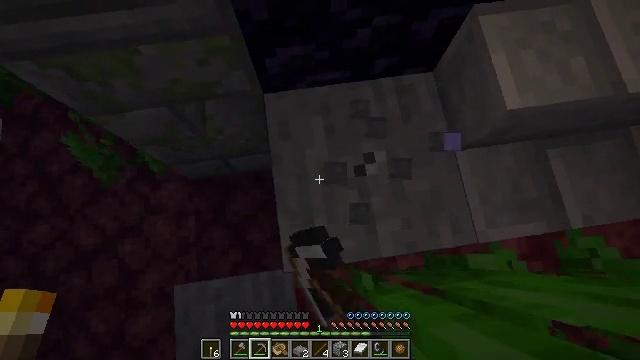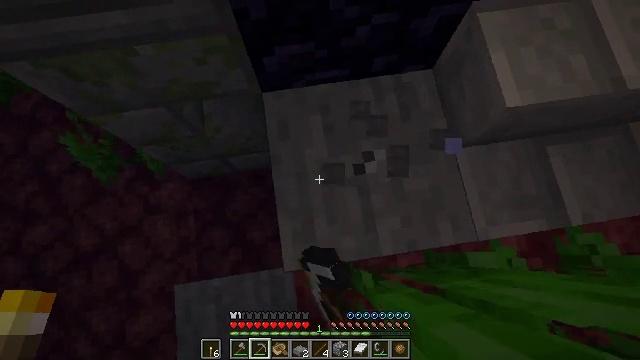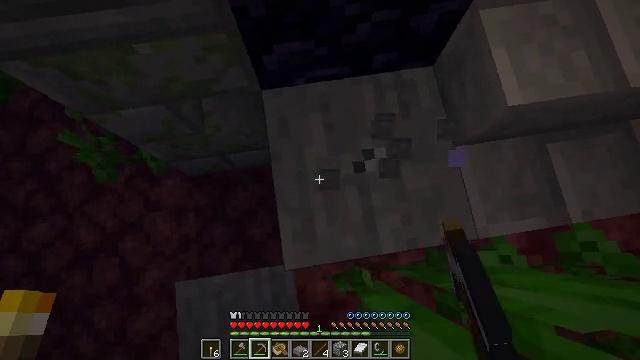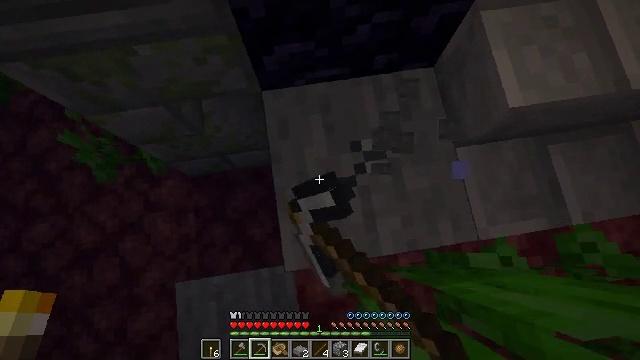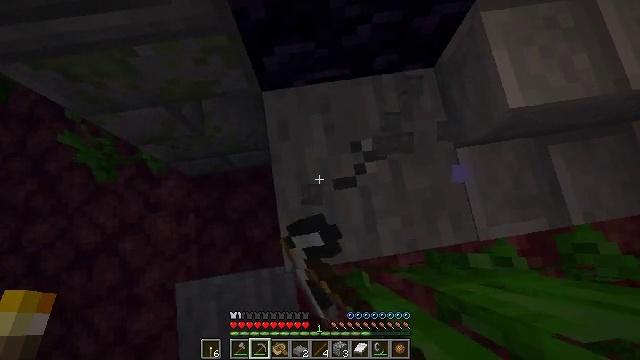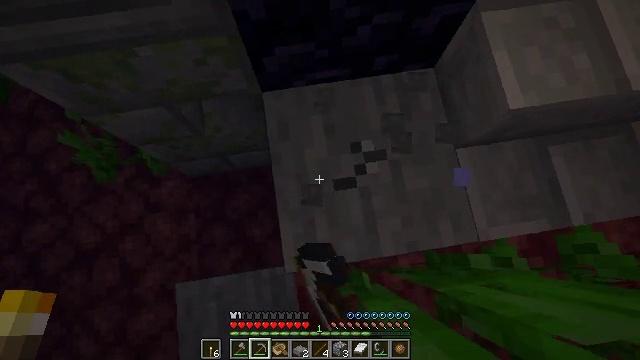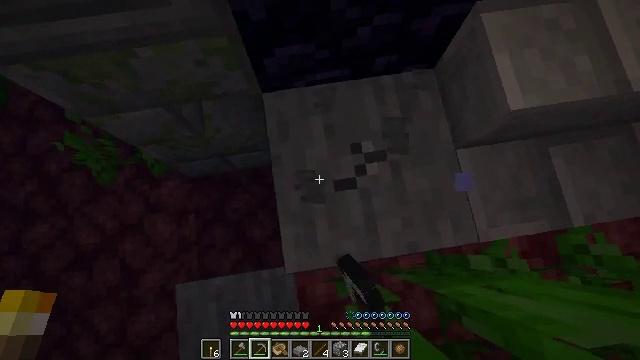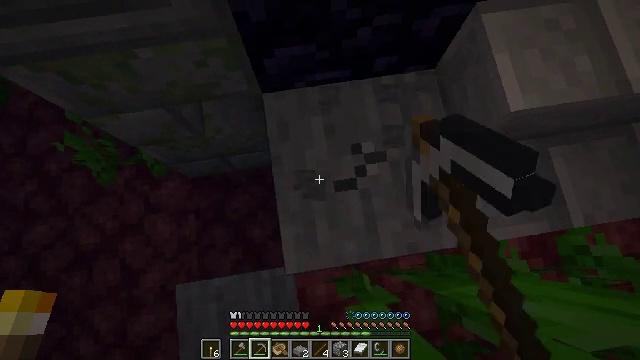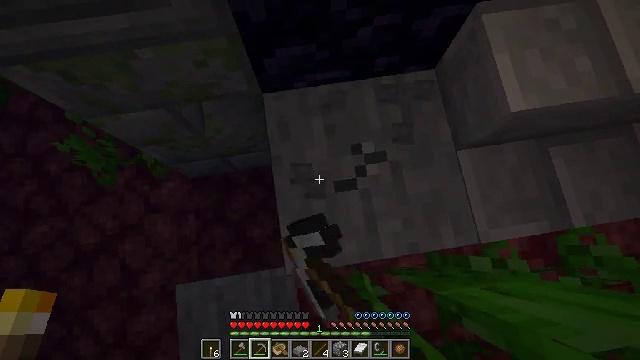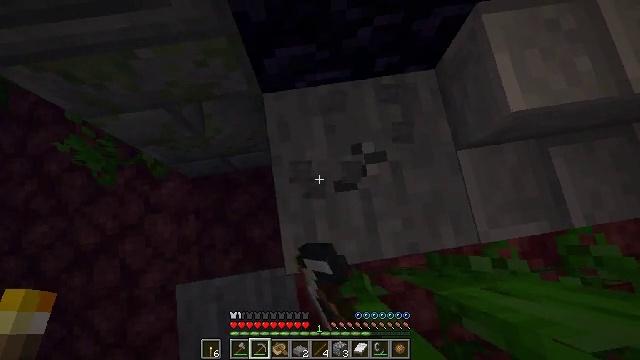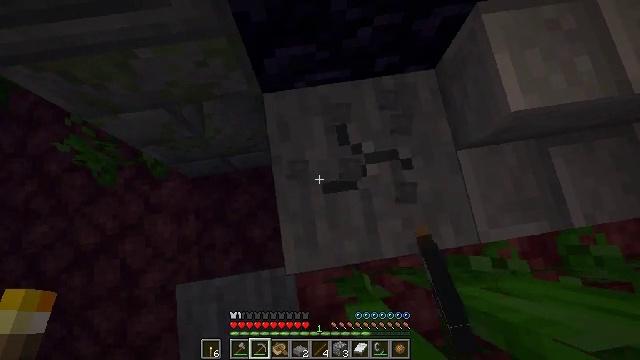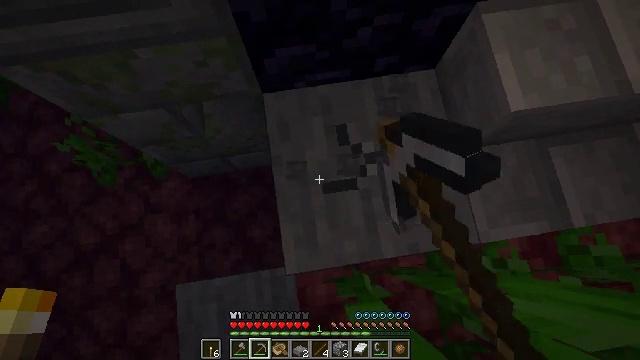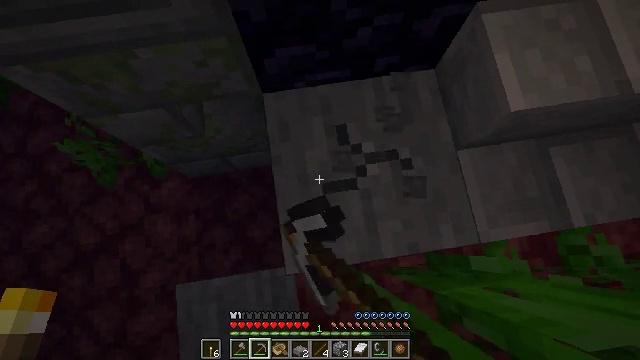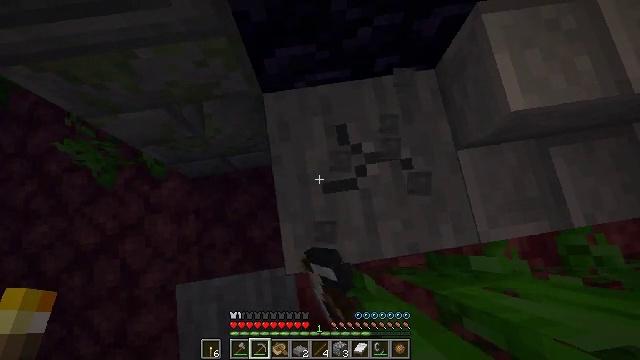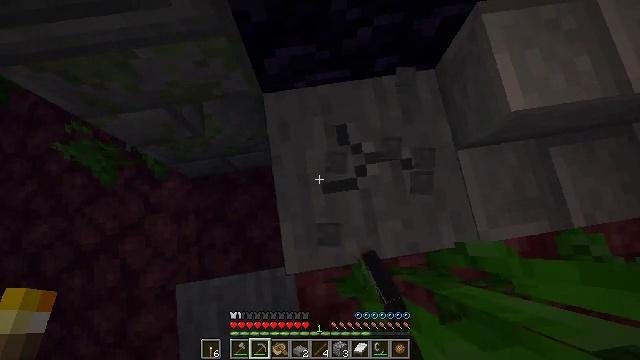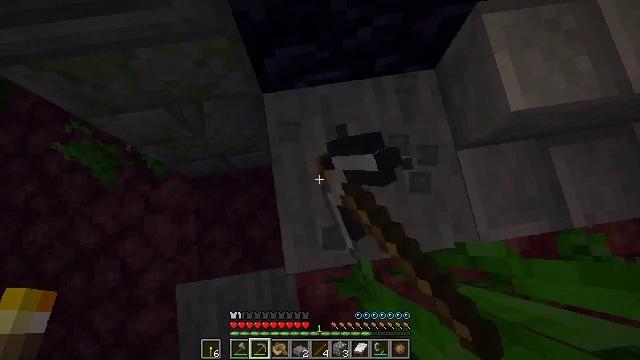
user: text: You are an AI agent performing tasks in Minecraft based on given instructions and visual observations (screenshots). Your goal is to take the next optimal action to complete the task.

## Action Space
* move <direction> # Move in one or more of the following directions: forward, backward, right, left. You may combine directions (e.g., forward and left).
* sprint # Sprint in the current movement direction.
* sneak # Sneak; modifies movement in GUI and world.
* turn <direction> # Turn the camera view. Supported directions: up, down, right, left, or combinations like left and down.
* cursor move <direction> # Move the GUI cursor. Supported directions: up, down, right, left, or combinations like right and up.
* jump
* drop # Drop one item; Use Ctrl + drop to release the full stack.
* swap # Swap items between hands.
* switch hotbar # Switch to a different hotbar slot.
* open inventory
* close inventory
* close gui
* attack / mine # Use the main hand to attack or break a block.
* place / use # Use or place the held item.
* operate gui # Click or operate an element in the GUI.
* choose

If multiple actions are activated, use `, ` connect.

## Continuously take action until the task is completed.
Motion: motion action
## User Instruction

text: Gather stone slabs for reuse.
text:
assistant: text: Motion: attack / mine
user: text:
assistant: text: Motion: attack / mine
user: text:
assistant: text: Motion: attack / mine
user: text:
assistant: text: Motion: attack / mine
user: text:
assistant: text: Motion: attack / mine
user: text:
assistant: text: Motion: attack / mine
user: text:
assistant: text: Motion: attack / mine
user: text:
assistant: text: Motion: attack / mine
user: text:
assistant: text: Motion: attack / mine
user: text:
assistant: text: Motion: attack / mine
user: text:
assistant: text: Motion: attack / mine
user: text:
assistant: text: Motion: attack / mine
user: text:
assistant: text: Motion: attack / mine
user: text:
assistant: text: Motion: attack / mine
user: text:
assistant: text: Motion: attack / mine
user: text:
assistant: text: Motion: attack / mine
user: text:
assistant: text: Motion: attack / mine
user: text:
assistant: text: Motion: attack / mine
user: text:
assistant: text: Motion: attack / mine
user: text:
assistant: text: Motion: attack / mine
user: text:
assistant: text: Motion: attack / mine
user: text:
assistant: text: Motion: attack / mine
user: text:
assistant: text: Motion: attack / mine
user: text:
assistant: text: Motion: attack / mine
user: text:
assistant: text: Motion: attack / mine
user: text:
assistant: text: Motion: attack / mine
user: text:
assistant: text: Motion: attack / mine
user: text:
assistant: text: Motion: attack / mine
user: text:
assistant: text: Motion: attack / mine
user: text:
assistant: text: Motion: attack / mine